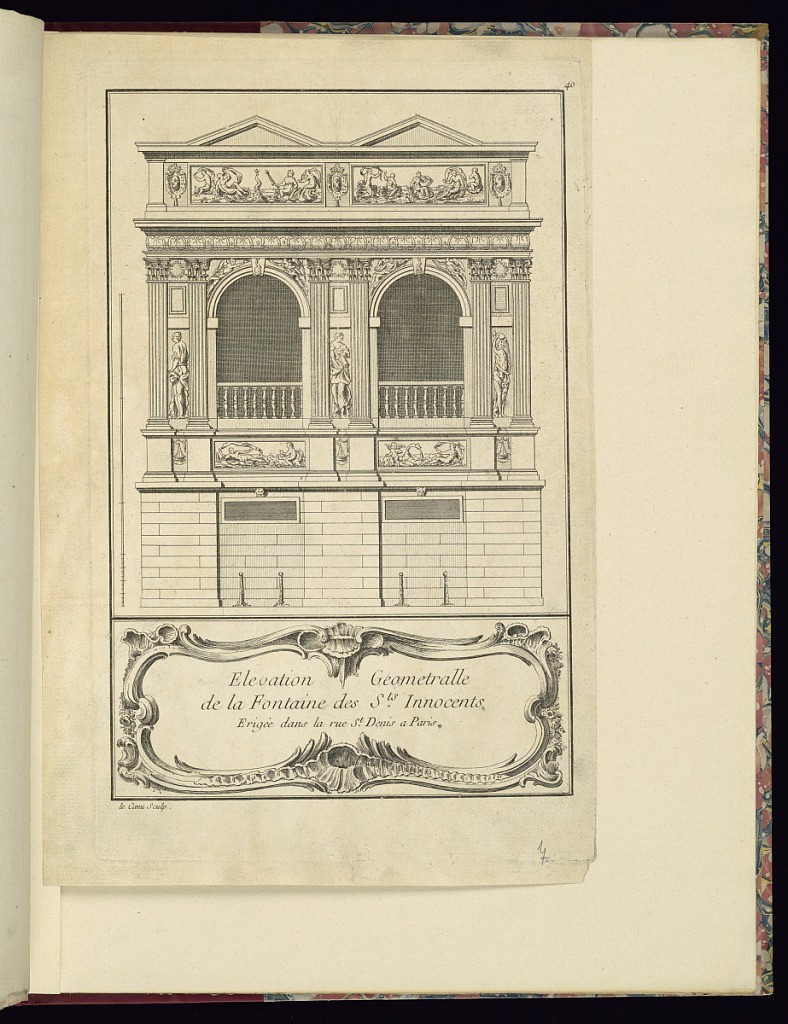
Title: Elevation Geometralle de la Fontaine des Sts. Innocents. Erigée dans la rue St. Denis a Paris.
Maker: A. Le Canu, French, active 1746 – 1768
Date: mid- 18th century
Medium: Etching and engraving on paper
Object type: Print
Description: Architectural elevation depicting the Fountain of Innocents in Paris, originally built between 1547 and 1550 by the architect Pierre Lescot (ca.1515-1578) and the sculptor Jean Goujon (ca. 1510-ca.1565). The building is in the French Renaissance style with a lower level made of stone bricks and an upper level with an arcade made of two arches, flanked by Corinthian pilasters, classical figures and sculpted friezes above. A scale for measurement runs along the left side of the building. The title is lettered below in a rococo-style cartouche. The name of the printmaker is lettered in the lower left corner.